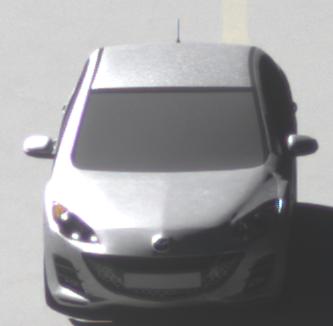
Make: Mazda
Model: 3 1.6
Detailed model: 3 (BL)
Model produced from: 2009/05
Model produced until: 2010/12
Doors: 5
Color: white
Road condition: dry road
Daytime: morning or afternoon
Contrast: high contrast